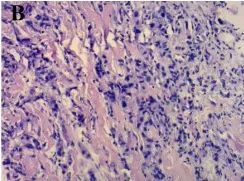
Histopathologic Examinations of the Primary Tumor Focus in the Left Breast and the Right Breast Before Operation. (A, B) HE-stained images of the primary tumor focus (100x).
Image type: pathology (alcian_blue)